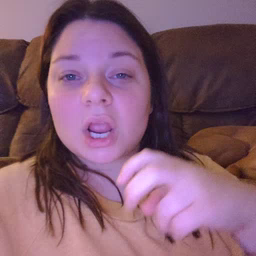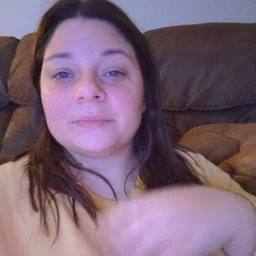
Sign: tree